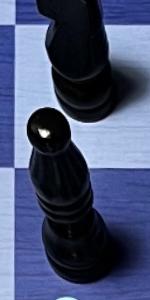
Label: Bishop_Black